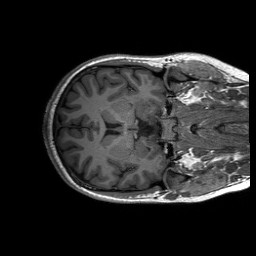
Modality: T1w
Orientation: axial